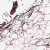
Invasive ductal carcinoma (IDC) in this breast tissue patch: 0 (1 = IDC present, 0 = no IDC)